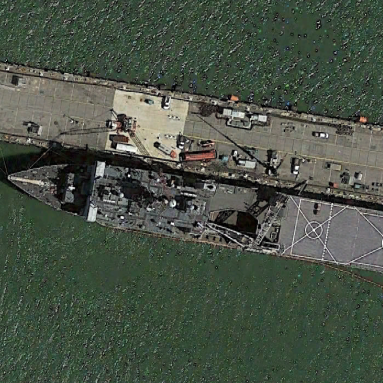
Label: Whitby_Island-class_dock_landing_ship